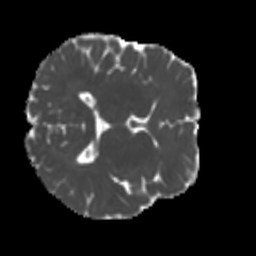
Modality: MD
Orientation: axial
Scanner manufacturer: siemens
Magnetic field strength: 3 T
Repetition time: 4 s
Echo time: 0.0594 s